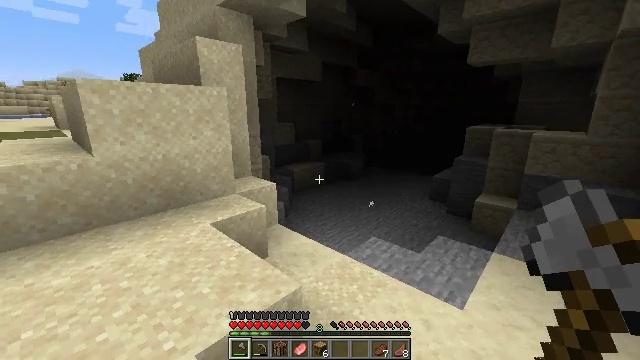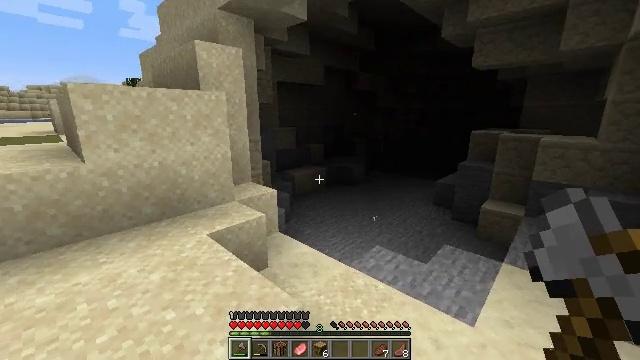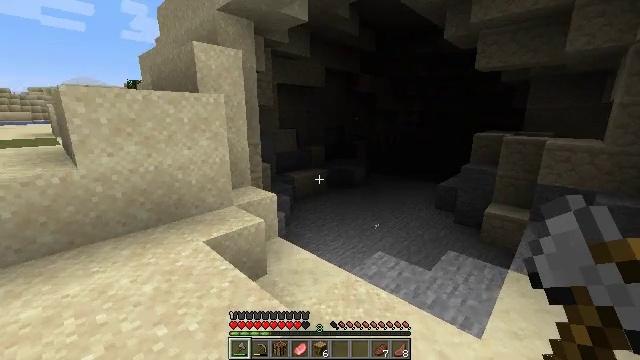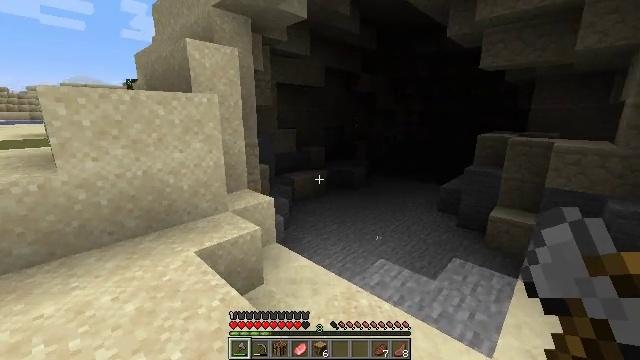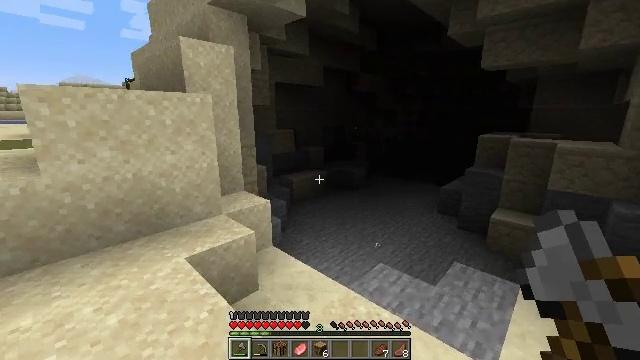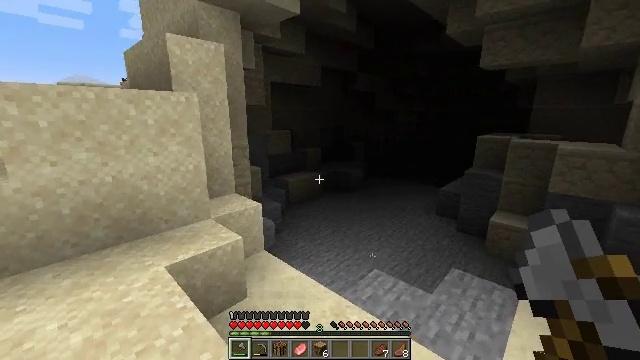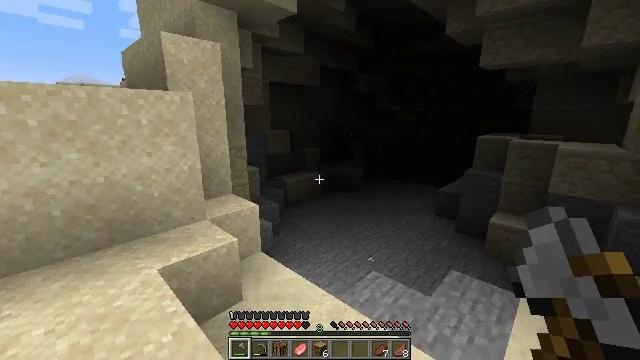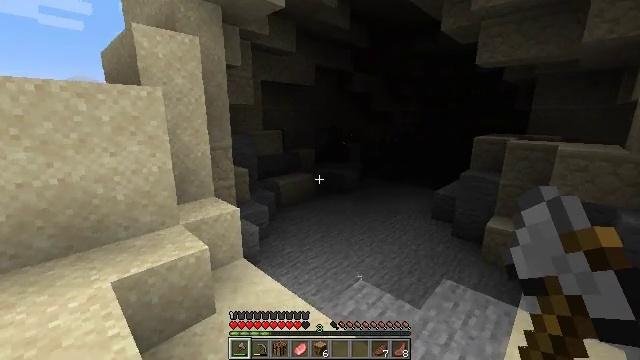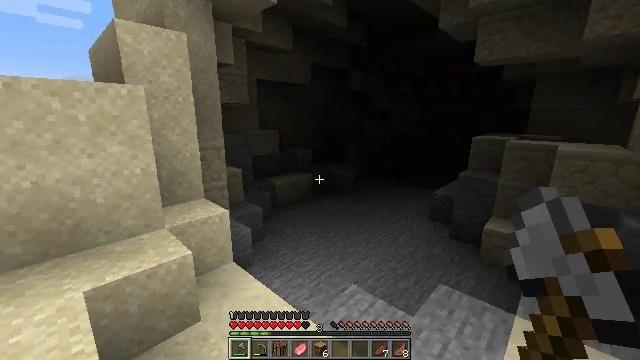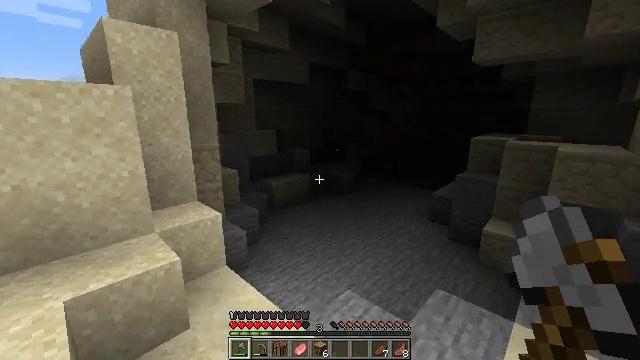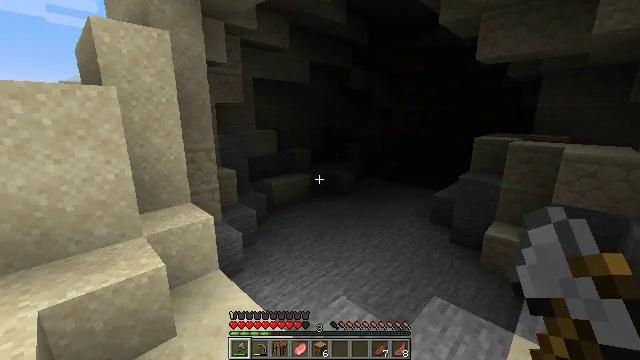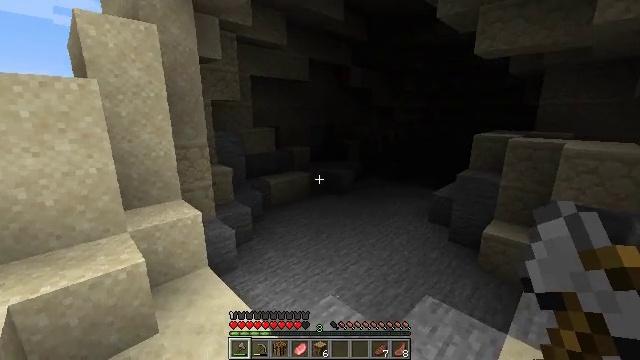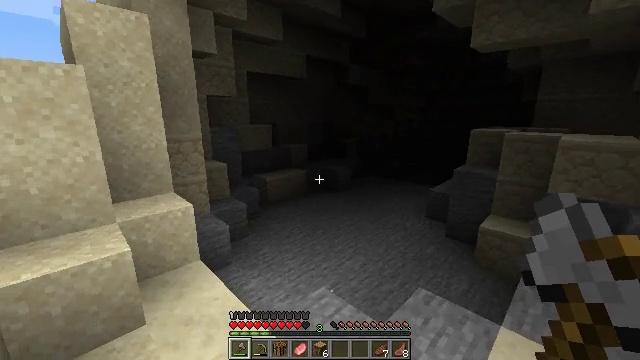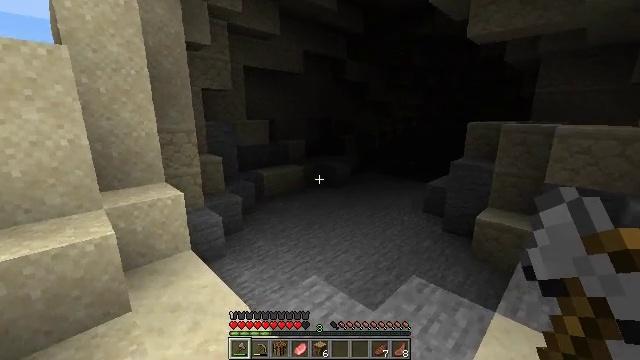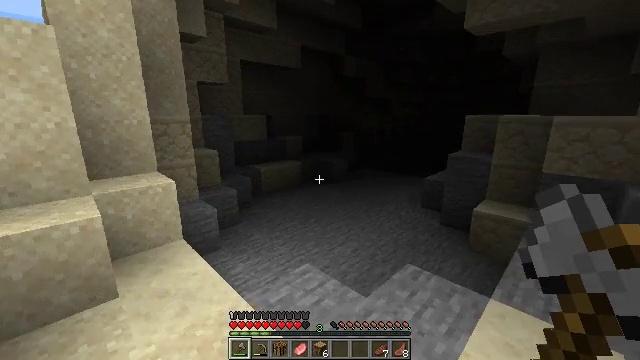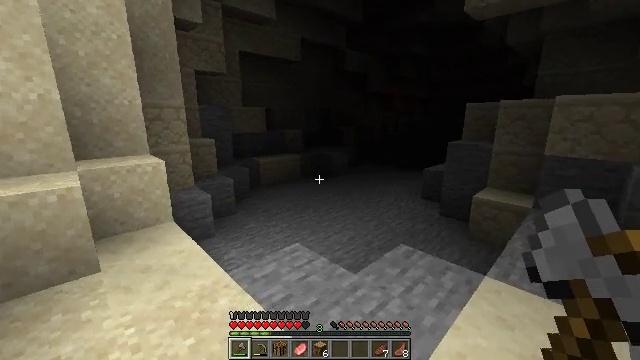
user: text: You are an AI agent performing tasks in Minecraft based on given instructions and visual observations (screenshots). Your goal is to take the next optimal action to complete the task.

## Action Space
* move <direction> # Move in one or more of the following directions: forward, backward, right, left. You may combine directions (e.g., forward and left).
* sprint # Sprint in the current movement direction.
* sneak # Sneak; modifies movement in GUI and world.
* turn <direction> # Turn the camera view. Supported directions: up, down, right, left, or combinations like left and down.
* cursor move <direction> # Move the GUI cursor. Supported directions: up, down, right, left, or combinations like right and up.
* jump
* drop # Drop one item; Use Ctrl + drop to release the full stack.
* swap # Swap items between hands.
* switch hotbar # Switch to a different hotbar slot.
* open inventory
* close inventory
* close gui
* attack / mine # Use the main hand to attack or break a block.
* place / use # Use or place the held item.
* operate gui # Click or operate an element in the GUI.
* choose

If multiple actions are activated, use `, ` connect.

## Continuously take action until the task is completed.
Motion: motion action
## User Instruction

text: Mine sand by the water.
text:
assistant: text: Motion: move forward
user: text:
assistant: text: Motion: move forward
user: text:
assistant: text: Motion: move forward
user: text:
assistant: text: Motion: move forward and move right
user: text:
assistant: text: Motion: move forward and move right
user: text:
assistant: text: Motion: move forward and move right
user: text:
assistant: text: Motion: move forward and move right
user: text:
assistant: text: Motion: move forward and move right
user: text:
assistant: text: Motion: move forward and move right
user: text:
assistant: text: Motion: move right, turn left
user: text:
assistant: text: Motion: move right
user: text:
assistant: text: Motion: move right
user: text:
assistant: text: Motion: move right
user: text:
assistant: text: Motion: move right
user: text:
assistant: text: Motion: move right
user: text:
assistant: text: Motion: move right
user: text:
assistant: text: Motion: move right
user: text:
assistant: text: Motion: move right, turn left
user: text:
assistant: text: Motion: move forward and move right
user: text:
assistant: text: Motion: move forward and move right
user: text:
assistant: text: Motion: move forward and move right
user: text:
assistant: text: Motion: move forward and move right, turn left
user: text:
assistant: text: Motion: move forward, turn left
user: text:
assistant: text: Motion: move forward, turn left
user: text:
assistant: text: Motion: move forward
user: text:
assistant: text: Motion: move forward
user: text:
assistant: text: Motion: move forward
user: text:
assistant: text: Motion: move forward
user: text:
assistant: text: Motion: move forward
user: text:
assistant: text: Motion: move forward